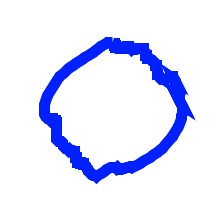
Shape: circle